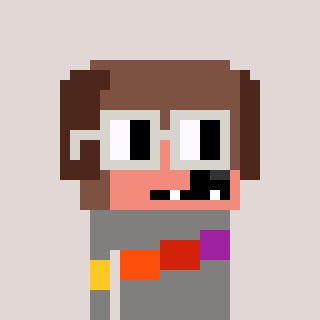
a pixel art character with square light gray glasses, a dog-shaped head and a bluegrey-colored body on a warm background